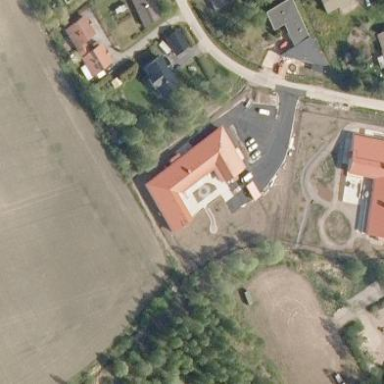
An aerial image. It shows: Nursing home building.